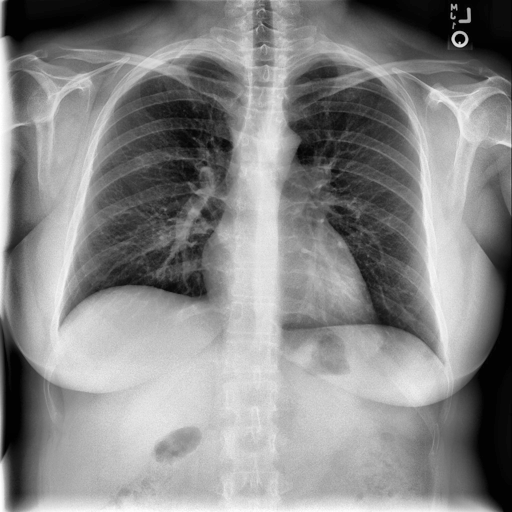
Finding: NORMAL